Interaction volume radius: 10 \u00c5
Interaction volume height: 30 \u00c5
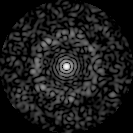
Disorder parameter: 0.8289